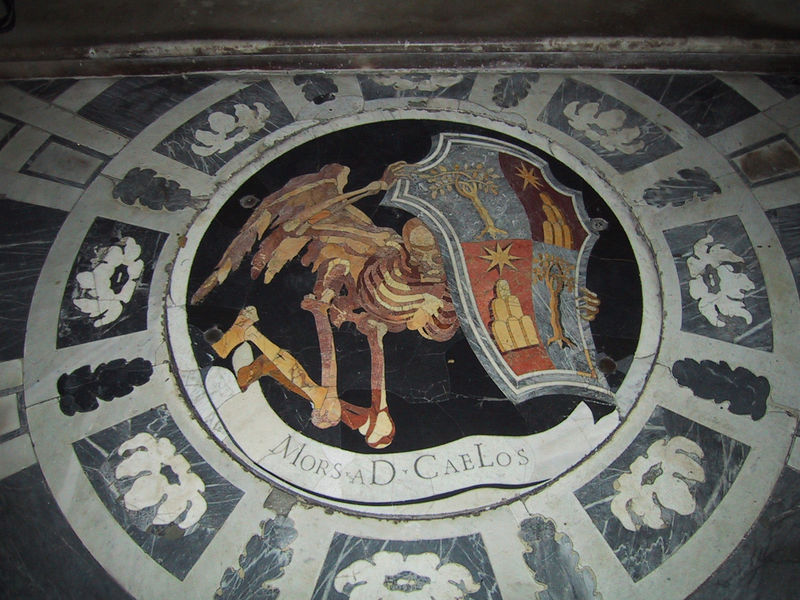
Titel: Umgestaltung der Chigi-Kapelle
Künstler: Giovanni Lorenzo Bernini
Standort: Rom, S. Maria del Popolo, Chigi-Kapelle (EU - I - Latium)
Schlagwörter: baum, flügel, laub, bäume, blumen, marmor, schwarz, halten, rahmen, steine, tod, boden, blatt, pflanzen, kreis, rund, relief, liegen, ad, mosaik, intarsien, wappen, skelett, rosette, schutz, schriftband, oden, schützen, mors, caelos, kirchenfußboden, morsa